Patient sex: M
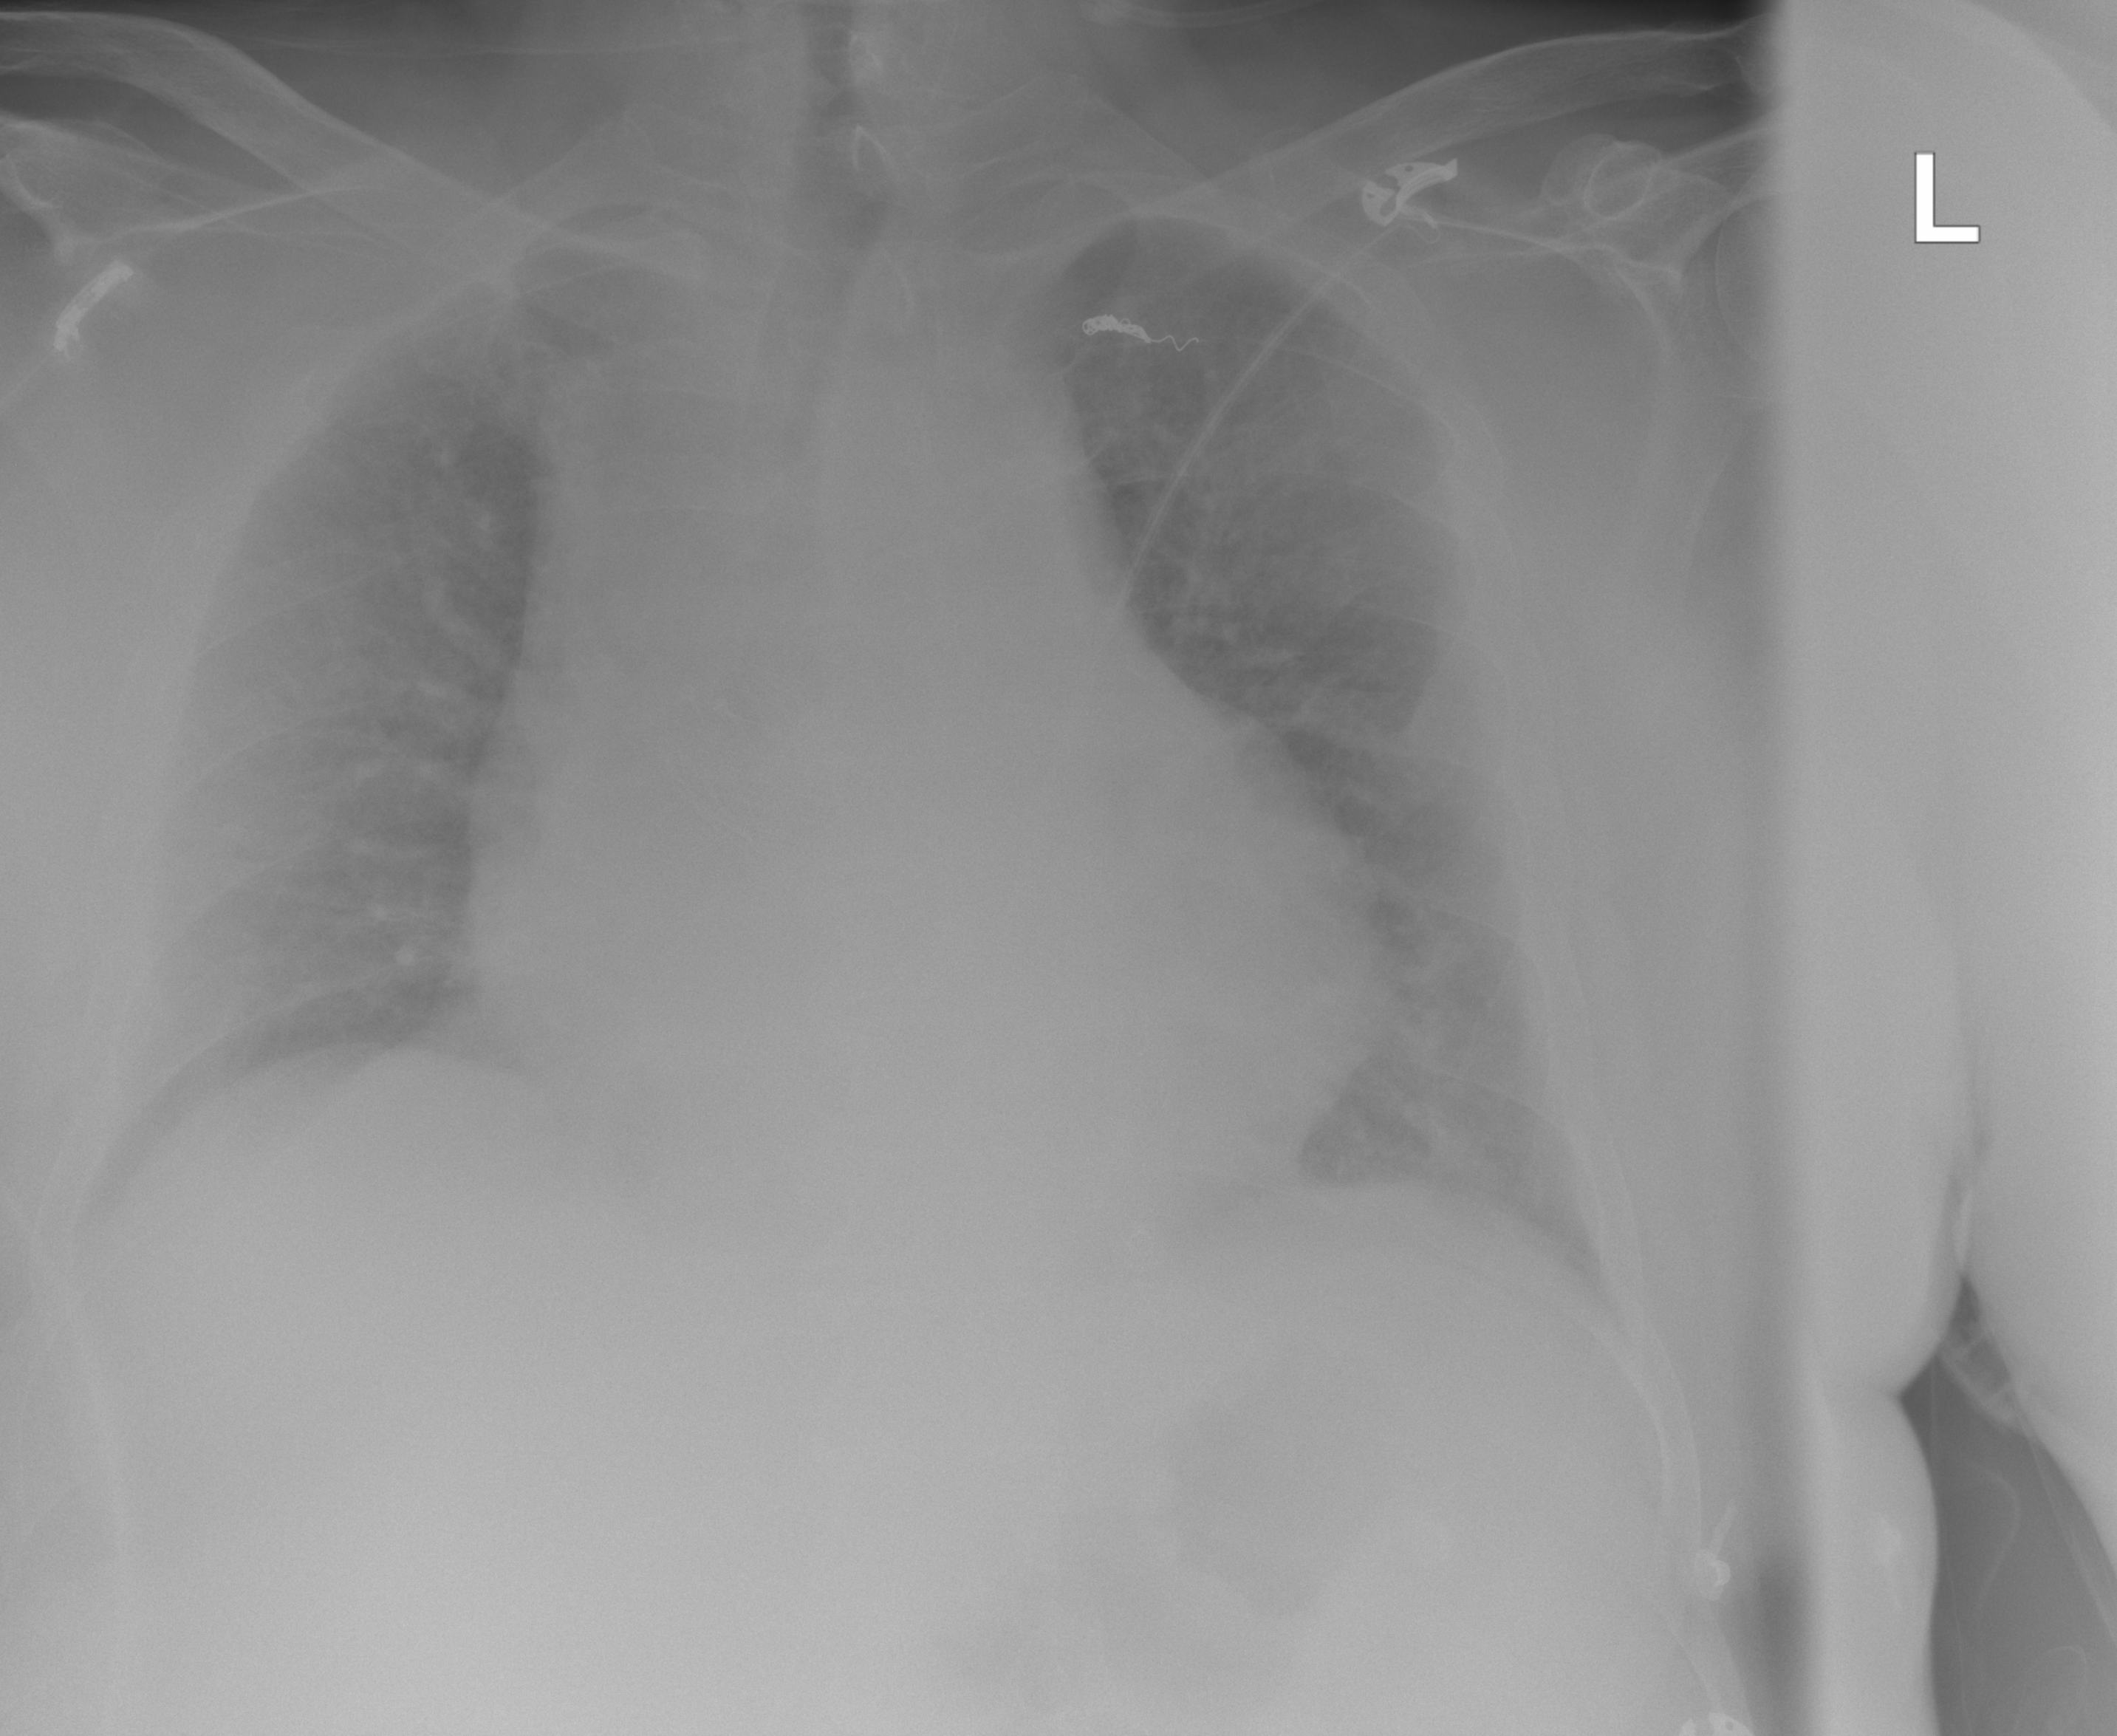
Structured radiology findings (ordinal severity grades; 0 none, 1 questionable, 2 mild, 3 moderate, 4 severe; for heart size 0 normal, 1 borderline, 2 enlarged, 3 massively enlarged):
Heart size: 2
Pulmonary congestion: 2
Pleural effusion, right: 0
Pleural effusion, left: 0
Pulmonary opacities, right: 0
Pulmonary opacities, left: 0
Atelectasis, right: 0
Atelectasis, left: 0